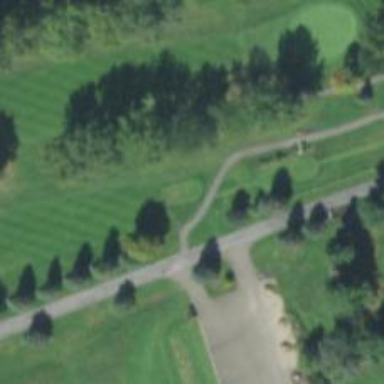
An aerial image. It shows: Grass area designated as golf tee.